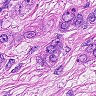
Metastatic tissue present: yes